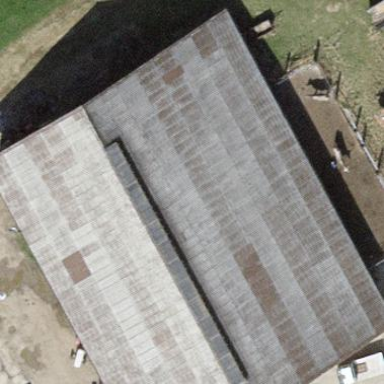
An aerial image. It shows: Cowshed building.